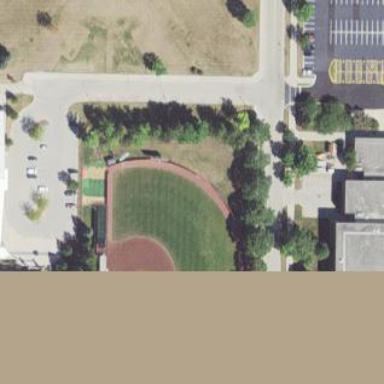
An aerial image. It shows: Softball pitch for leisure sports.